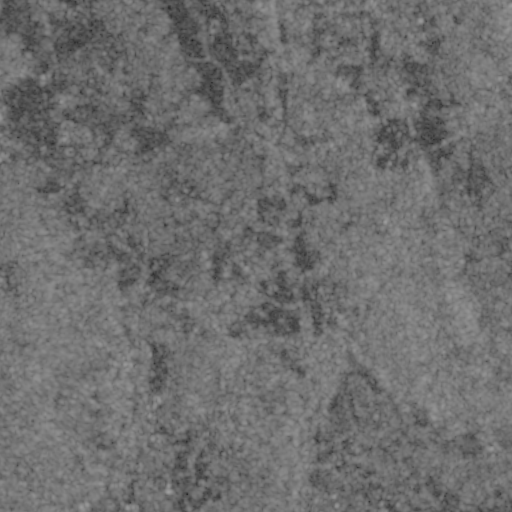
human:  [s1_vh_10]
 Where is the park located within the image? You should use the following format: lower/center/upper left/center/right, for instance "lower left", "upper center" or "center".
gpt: The park is located in the lower left of the image.
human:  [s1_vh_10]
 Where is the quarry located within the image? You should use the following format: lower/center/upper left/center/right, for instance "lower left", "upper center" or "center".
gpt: The quarry is located in the upper left of the image.
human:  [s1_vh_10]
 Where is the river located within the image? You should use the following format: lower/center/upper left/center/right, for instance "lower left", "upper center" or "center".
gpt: The river is located in the lower right of the image.
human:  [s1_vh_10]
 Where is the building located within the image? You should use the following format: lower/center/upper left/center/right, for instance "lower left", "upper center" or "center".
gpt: There is no building in the image.

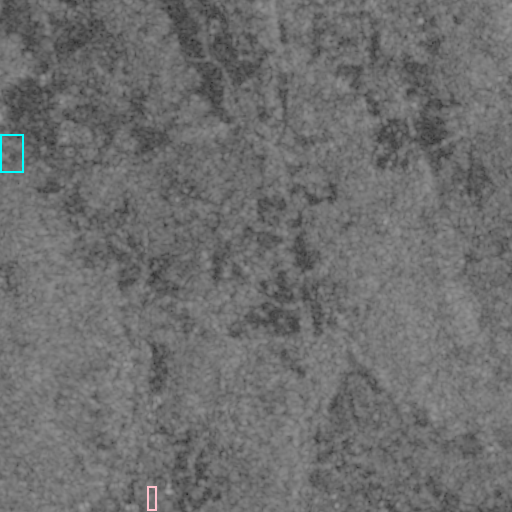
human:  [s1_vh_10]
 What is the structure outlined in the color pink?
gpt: The structure outlined in pink is a park.
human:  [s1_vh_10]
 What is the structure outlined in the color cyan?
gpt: The structure outlined in cyan is a quarry.
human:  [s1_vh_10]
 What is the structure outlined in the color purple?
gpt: There is no purple outline.